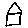
Label: house